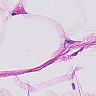
Metastatic tissue present: no